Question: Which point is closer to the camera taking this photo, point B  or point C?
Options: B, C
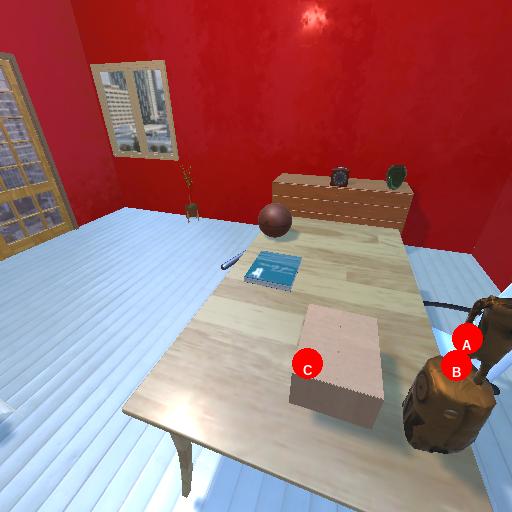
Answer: B